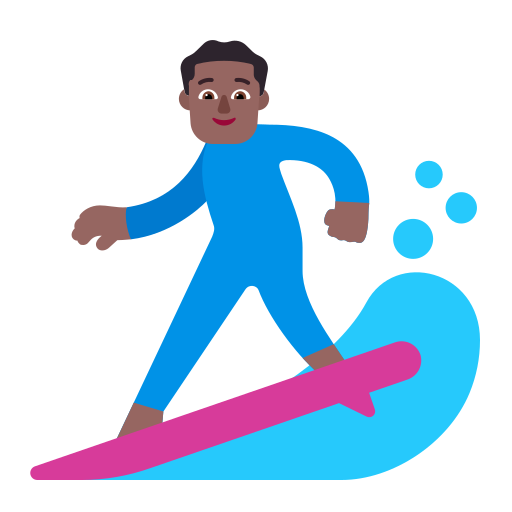
man surfing flat  dark